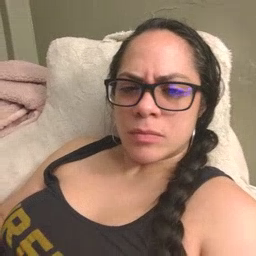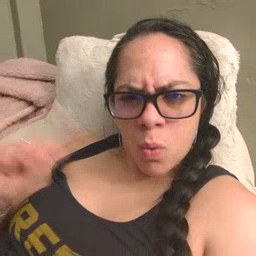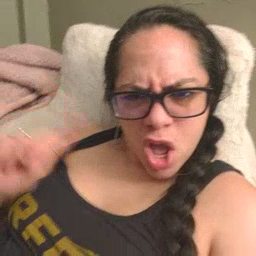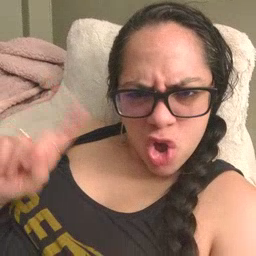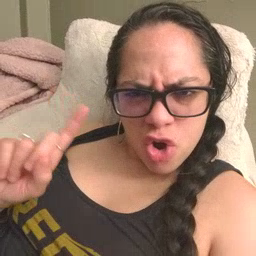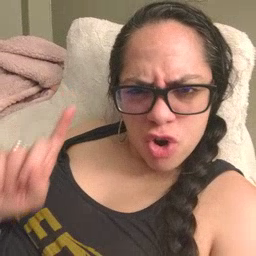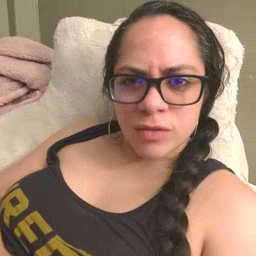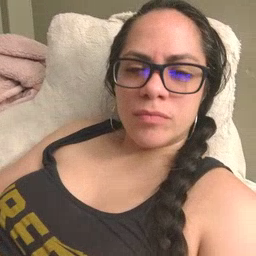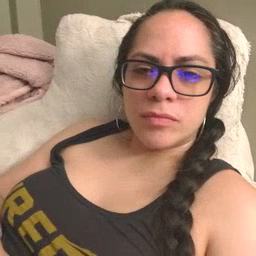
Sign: where